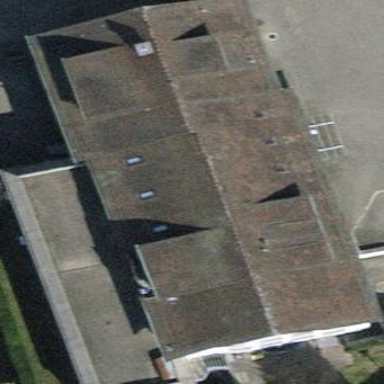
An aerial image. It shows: Building with gabled roof.